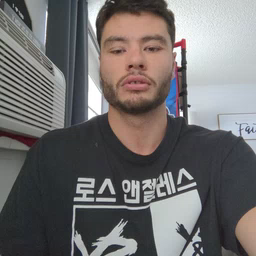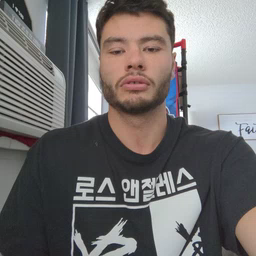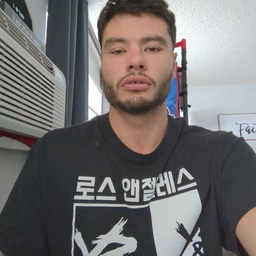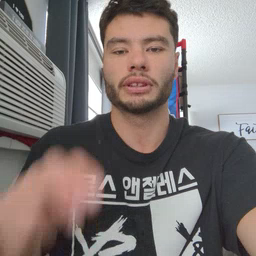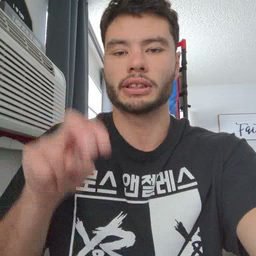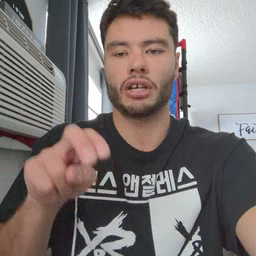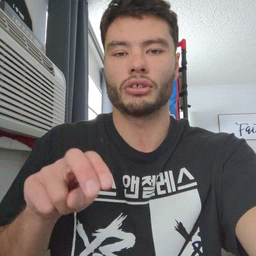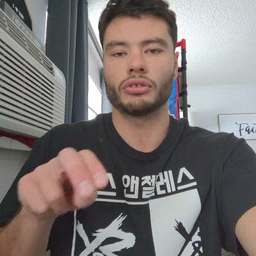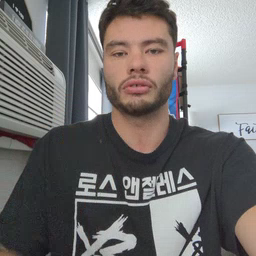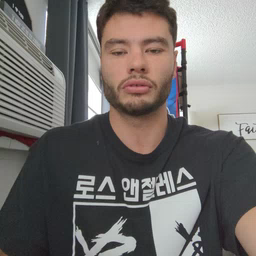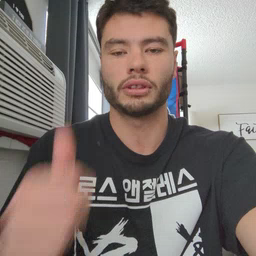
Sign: chair